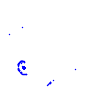
Particle: proton